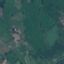
Label: Pasture